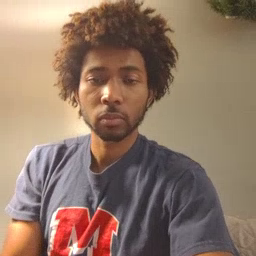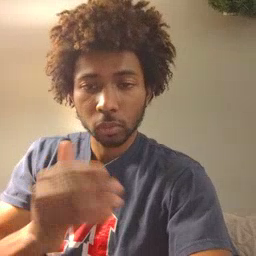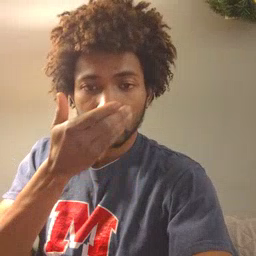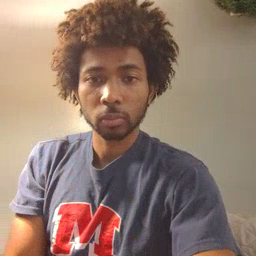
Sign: cereal